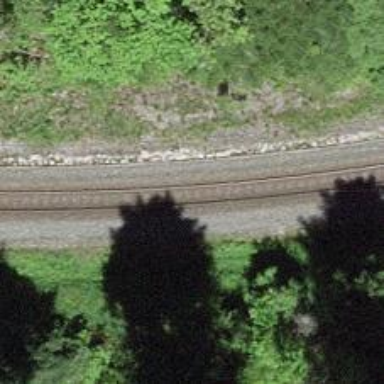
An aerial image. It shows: Narrow-gauge railway track with one electrified contact line.